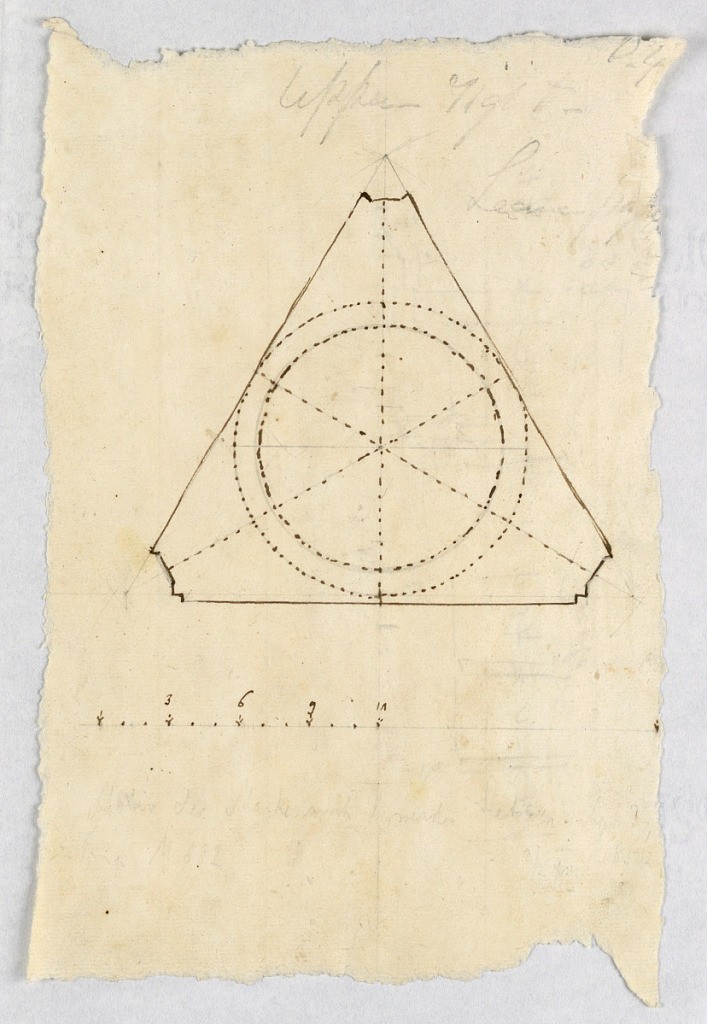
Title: Recto: domed triangular room; Verso: colonnade and a dado
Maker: Giuseppe Barberi, Italian, 1746–1809
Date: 1790–1809
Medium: Pen and brown ink, brush and brown wash, graphite on off-white laid paper, lined
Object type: Drawing
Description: The corners are beveled. Scale underneath. Verso: horizontally, bottom: interior view of a colonnade. The full width is indicated. Three panels of a dado of diminishing width with measurements. Written underneath: Zocolo". Other measurements, those of a molding stand under a sketch of it.